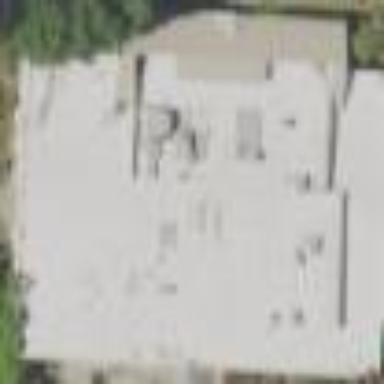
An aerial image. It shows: Commercial building.